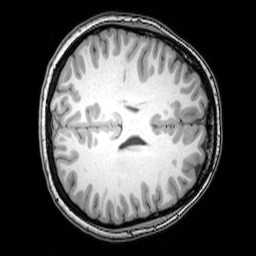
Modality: T1w
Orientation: axial
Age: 22
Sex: female
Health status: healthy
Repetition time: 0.081 s
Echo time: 0.037 s